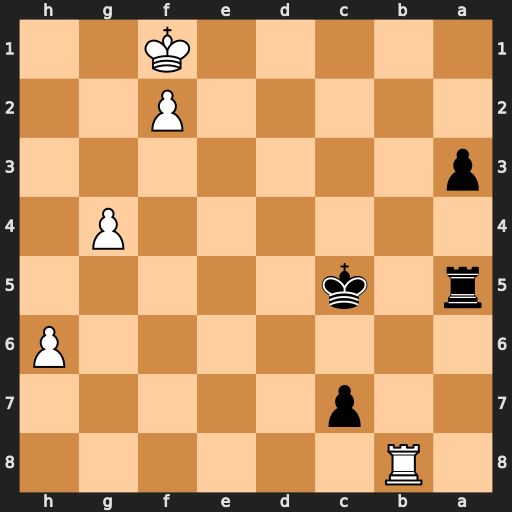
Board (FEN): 1R6/2p5/7P/r1k5/6P1/p7/5P2/5K2
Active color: b
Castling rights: -
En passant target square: -
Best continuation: a2 h7 a1=Q+ Kg2 Ra8